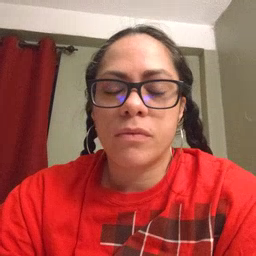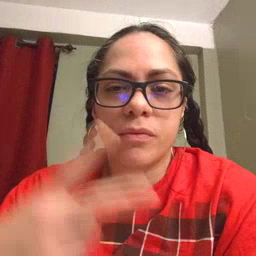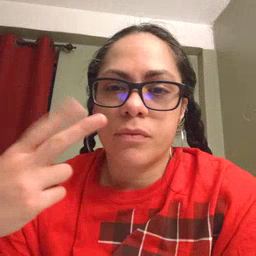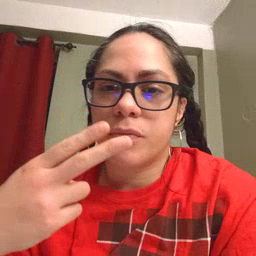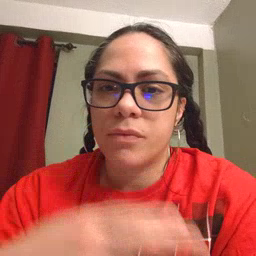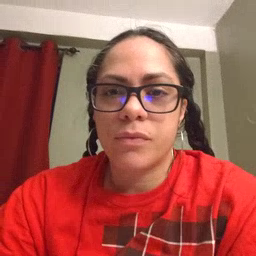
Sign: scissors